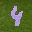
Label: 4